Field crop: maize
Growth stage: 2
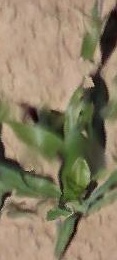
Species: maize